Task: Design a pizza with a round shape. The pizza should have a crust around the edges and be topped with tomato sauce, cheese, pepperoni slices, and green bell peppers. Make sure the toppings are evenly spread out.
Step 321:
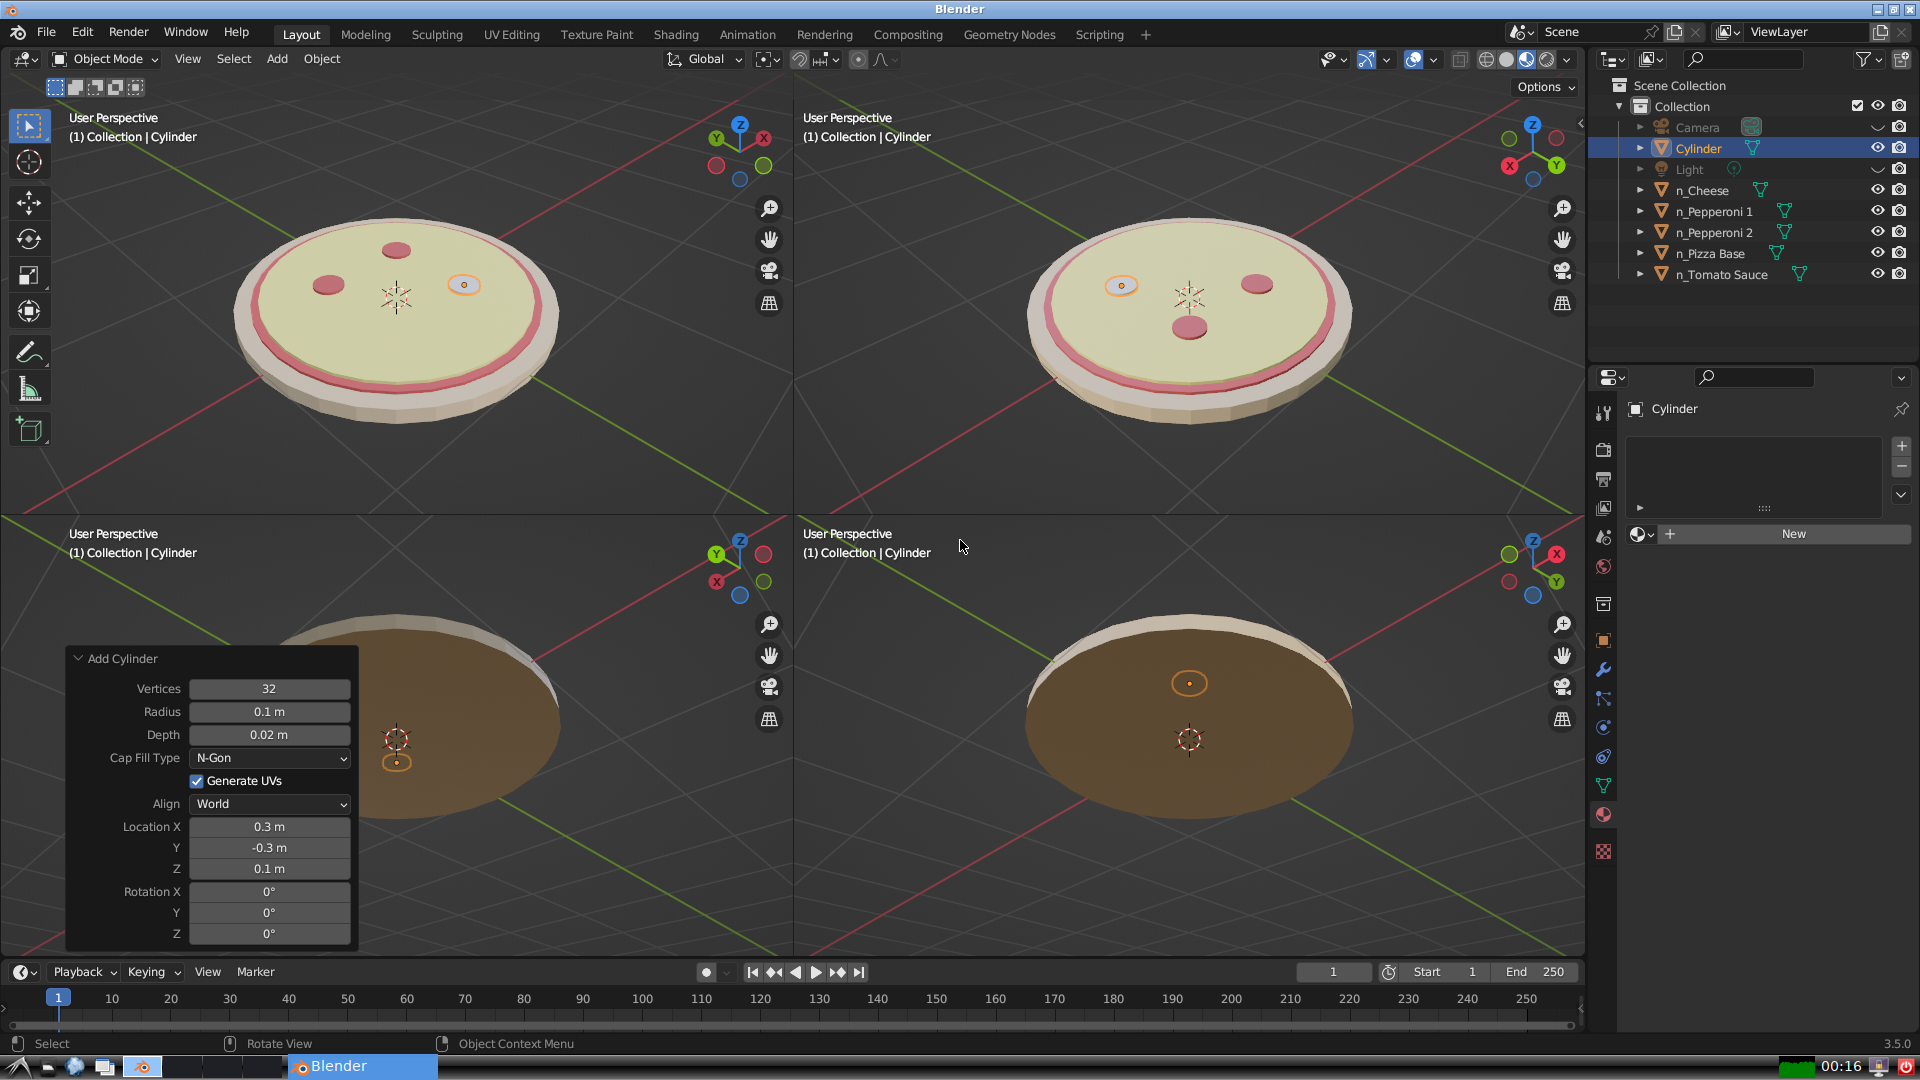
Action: {"key_press": ['Ctrl, Home']}